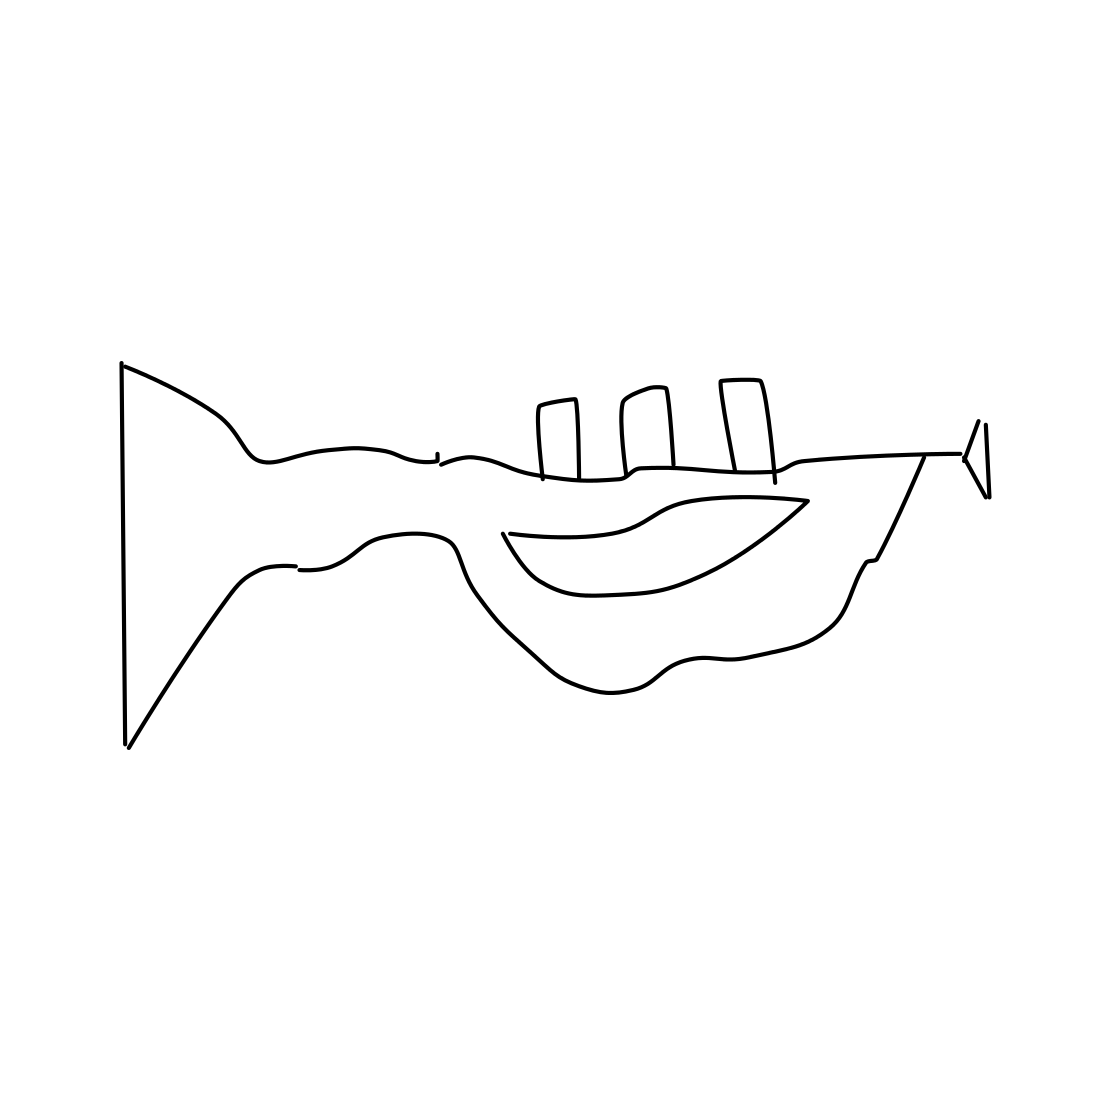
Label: trumpet